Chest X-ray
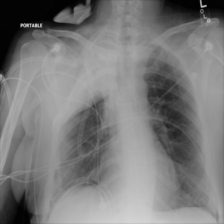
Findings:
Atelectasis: negative
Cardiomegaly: negative
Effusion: negative
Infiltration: negative
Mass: negative
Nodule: negative
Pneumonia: negative
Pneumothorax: positive
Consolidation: negative
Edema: negative
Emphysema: negative
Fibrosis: negative
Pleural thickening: negative
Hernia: negative